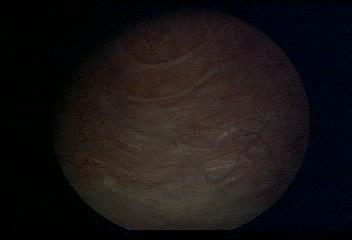
Modality: WLC
Class: Normal mucosa
Bladder cancer association: No